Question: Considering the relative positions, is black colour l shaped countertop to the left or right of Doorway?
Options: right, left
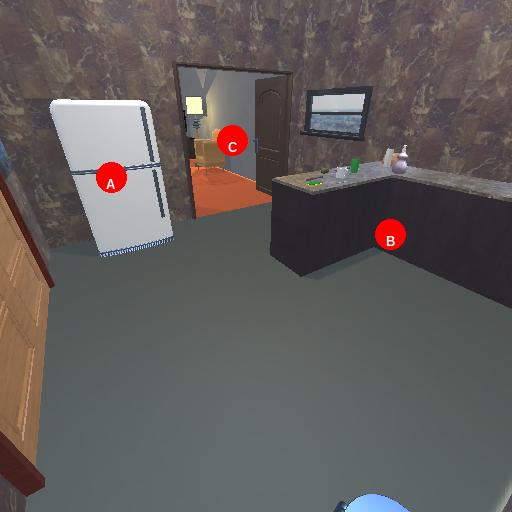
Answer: right